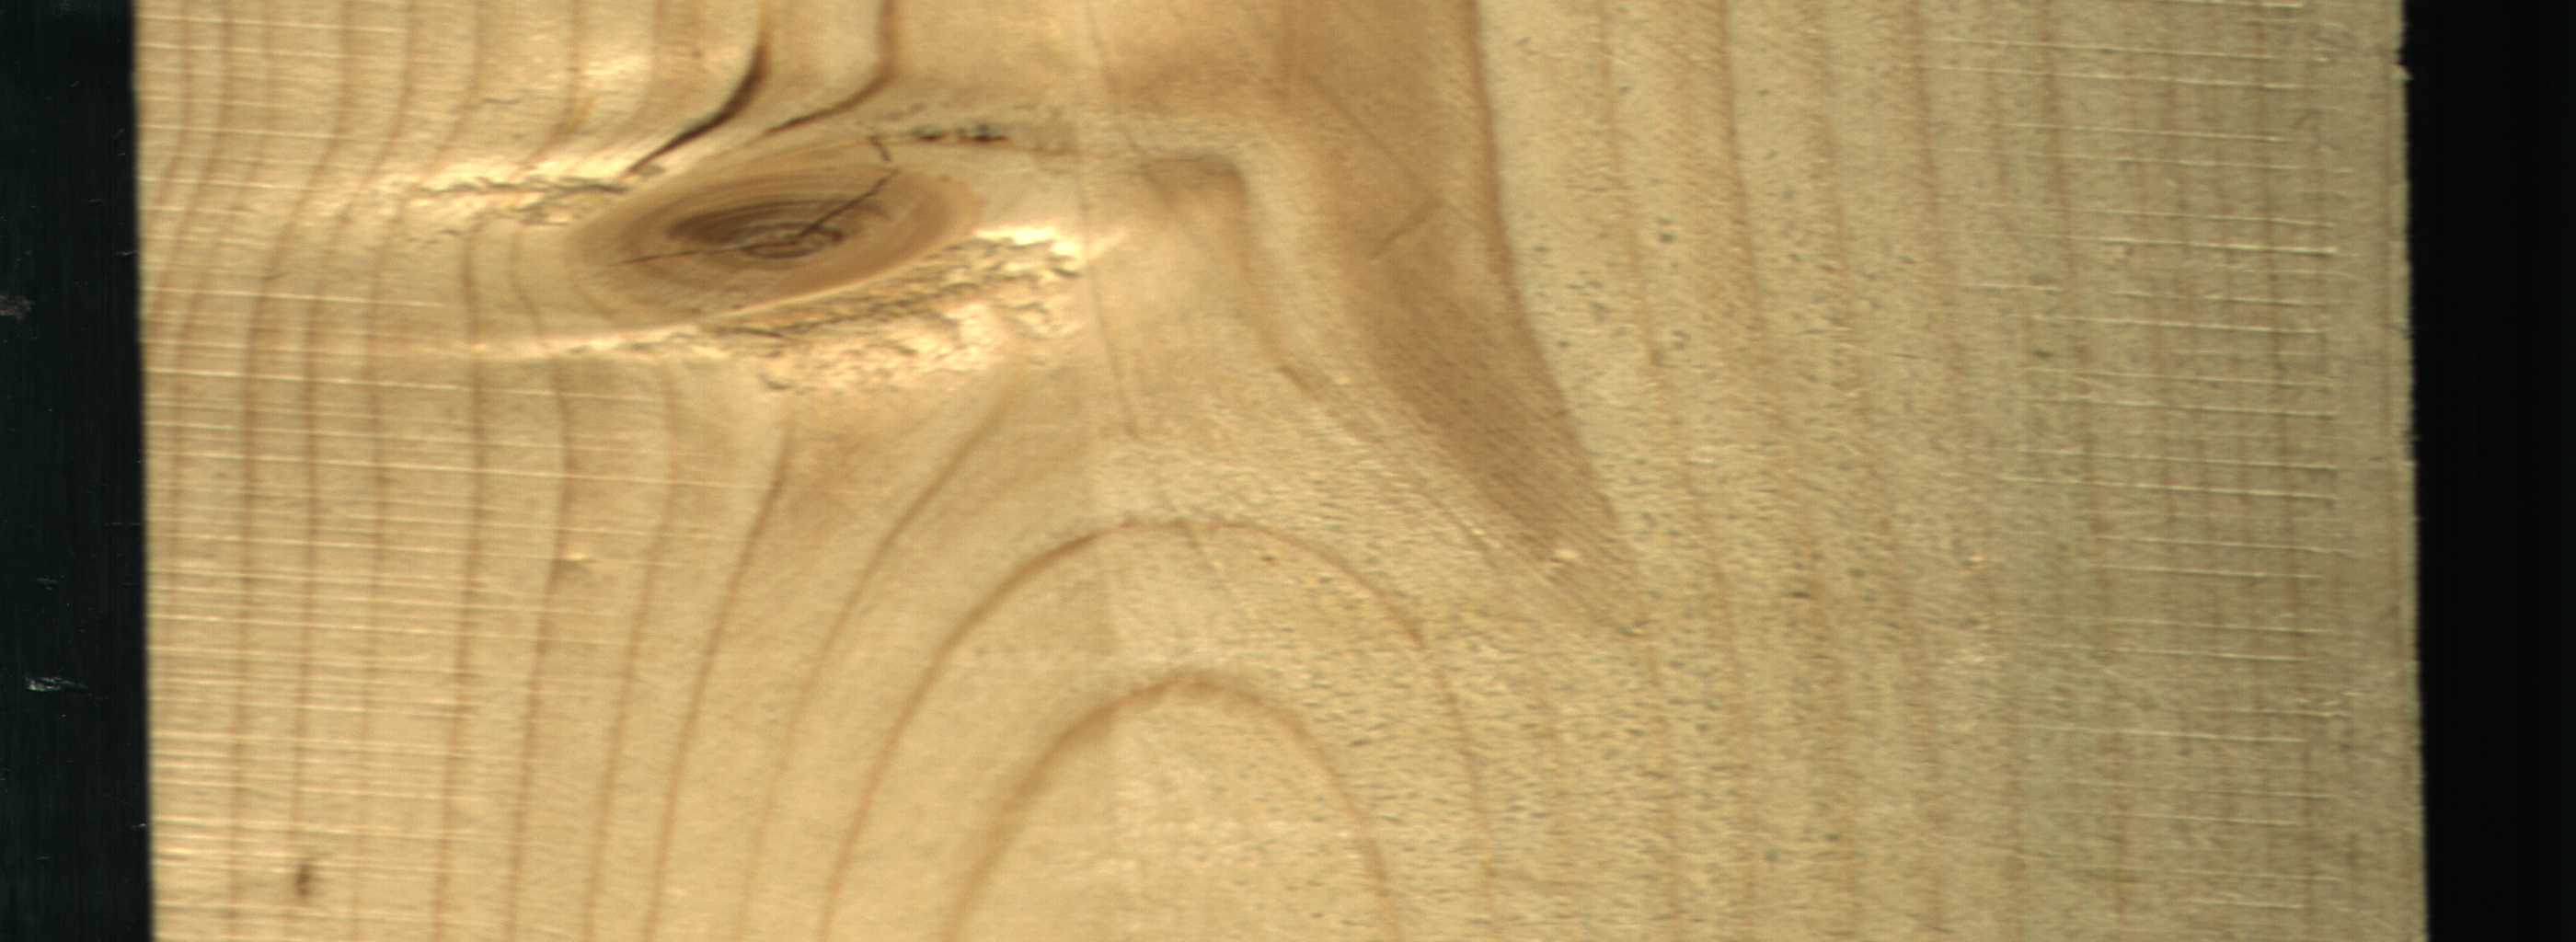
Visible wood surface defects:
resin
knot_with_crack